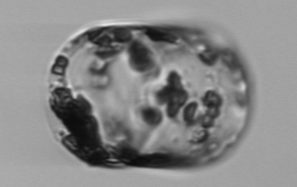
Label: Guinardia_flaccida